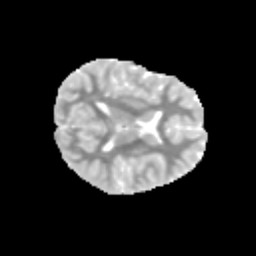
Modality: MD
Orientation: axial
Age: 9
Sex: female
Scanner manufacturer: siemens
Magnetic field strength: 3 T
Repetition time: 3.8 s
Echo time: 0.07 s